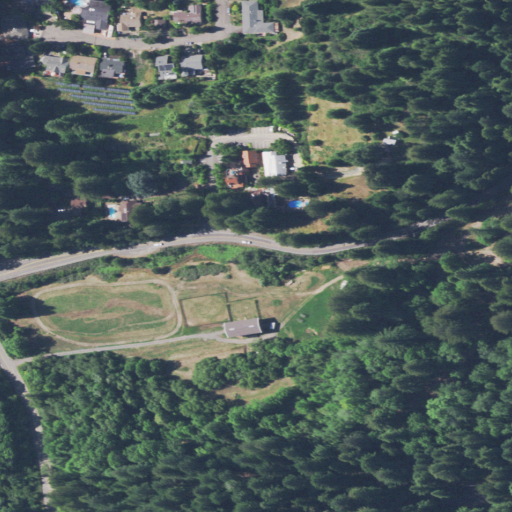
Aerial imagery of valley in California named Pocket Canyon containing evergreen forest, open development, grassland, shrub, low intensity development, medium intensity development, mixed forest, and woody wetlands